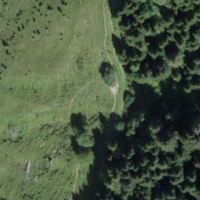
EUNIS habitat code: 44
Species observed at this site:
Caltha palustris